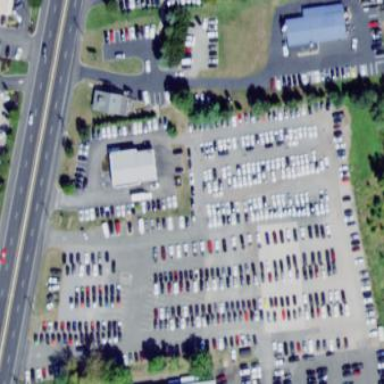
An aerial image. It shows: Shop that sells cars.